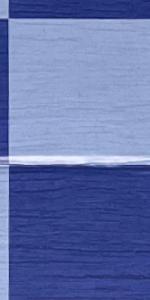
Label: Empty